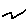
Label: zigzag